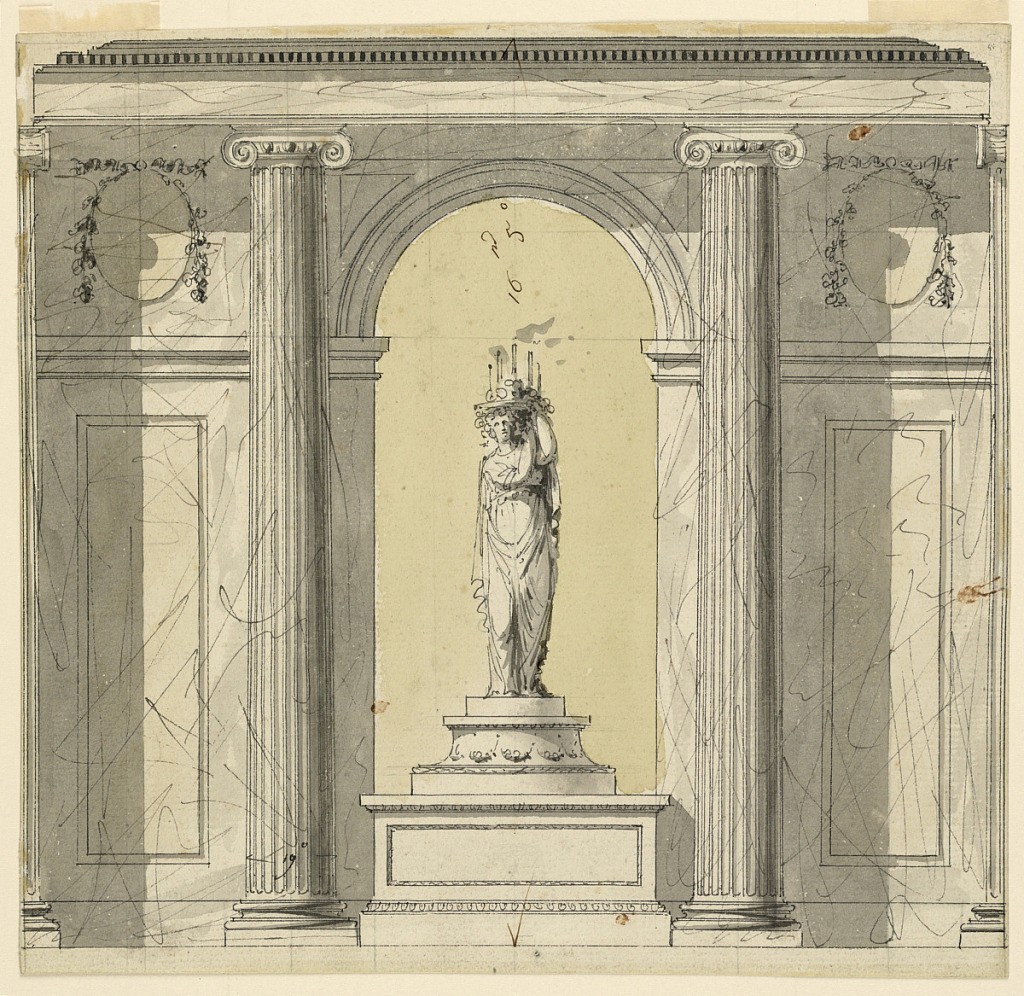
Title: Elevation of a wall of a vestibule
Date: ca. 1790
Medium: Pen and Chinese ink, brush and light brown watercolor wash, graphite on paper
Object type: drawing
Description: A central arch flanked by engaged, fluted Ionic columns and two wall panels. Inside the arch stands the figure of a woman on a pedestal. She supports a fruit bowl with candles on her head and hands. The height of the wall is given as "16 pied 50."